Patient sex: M
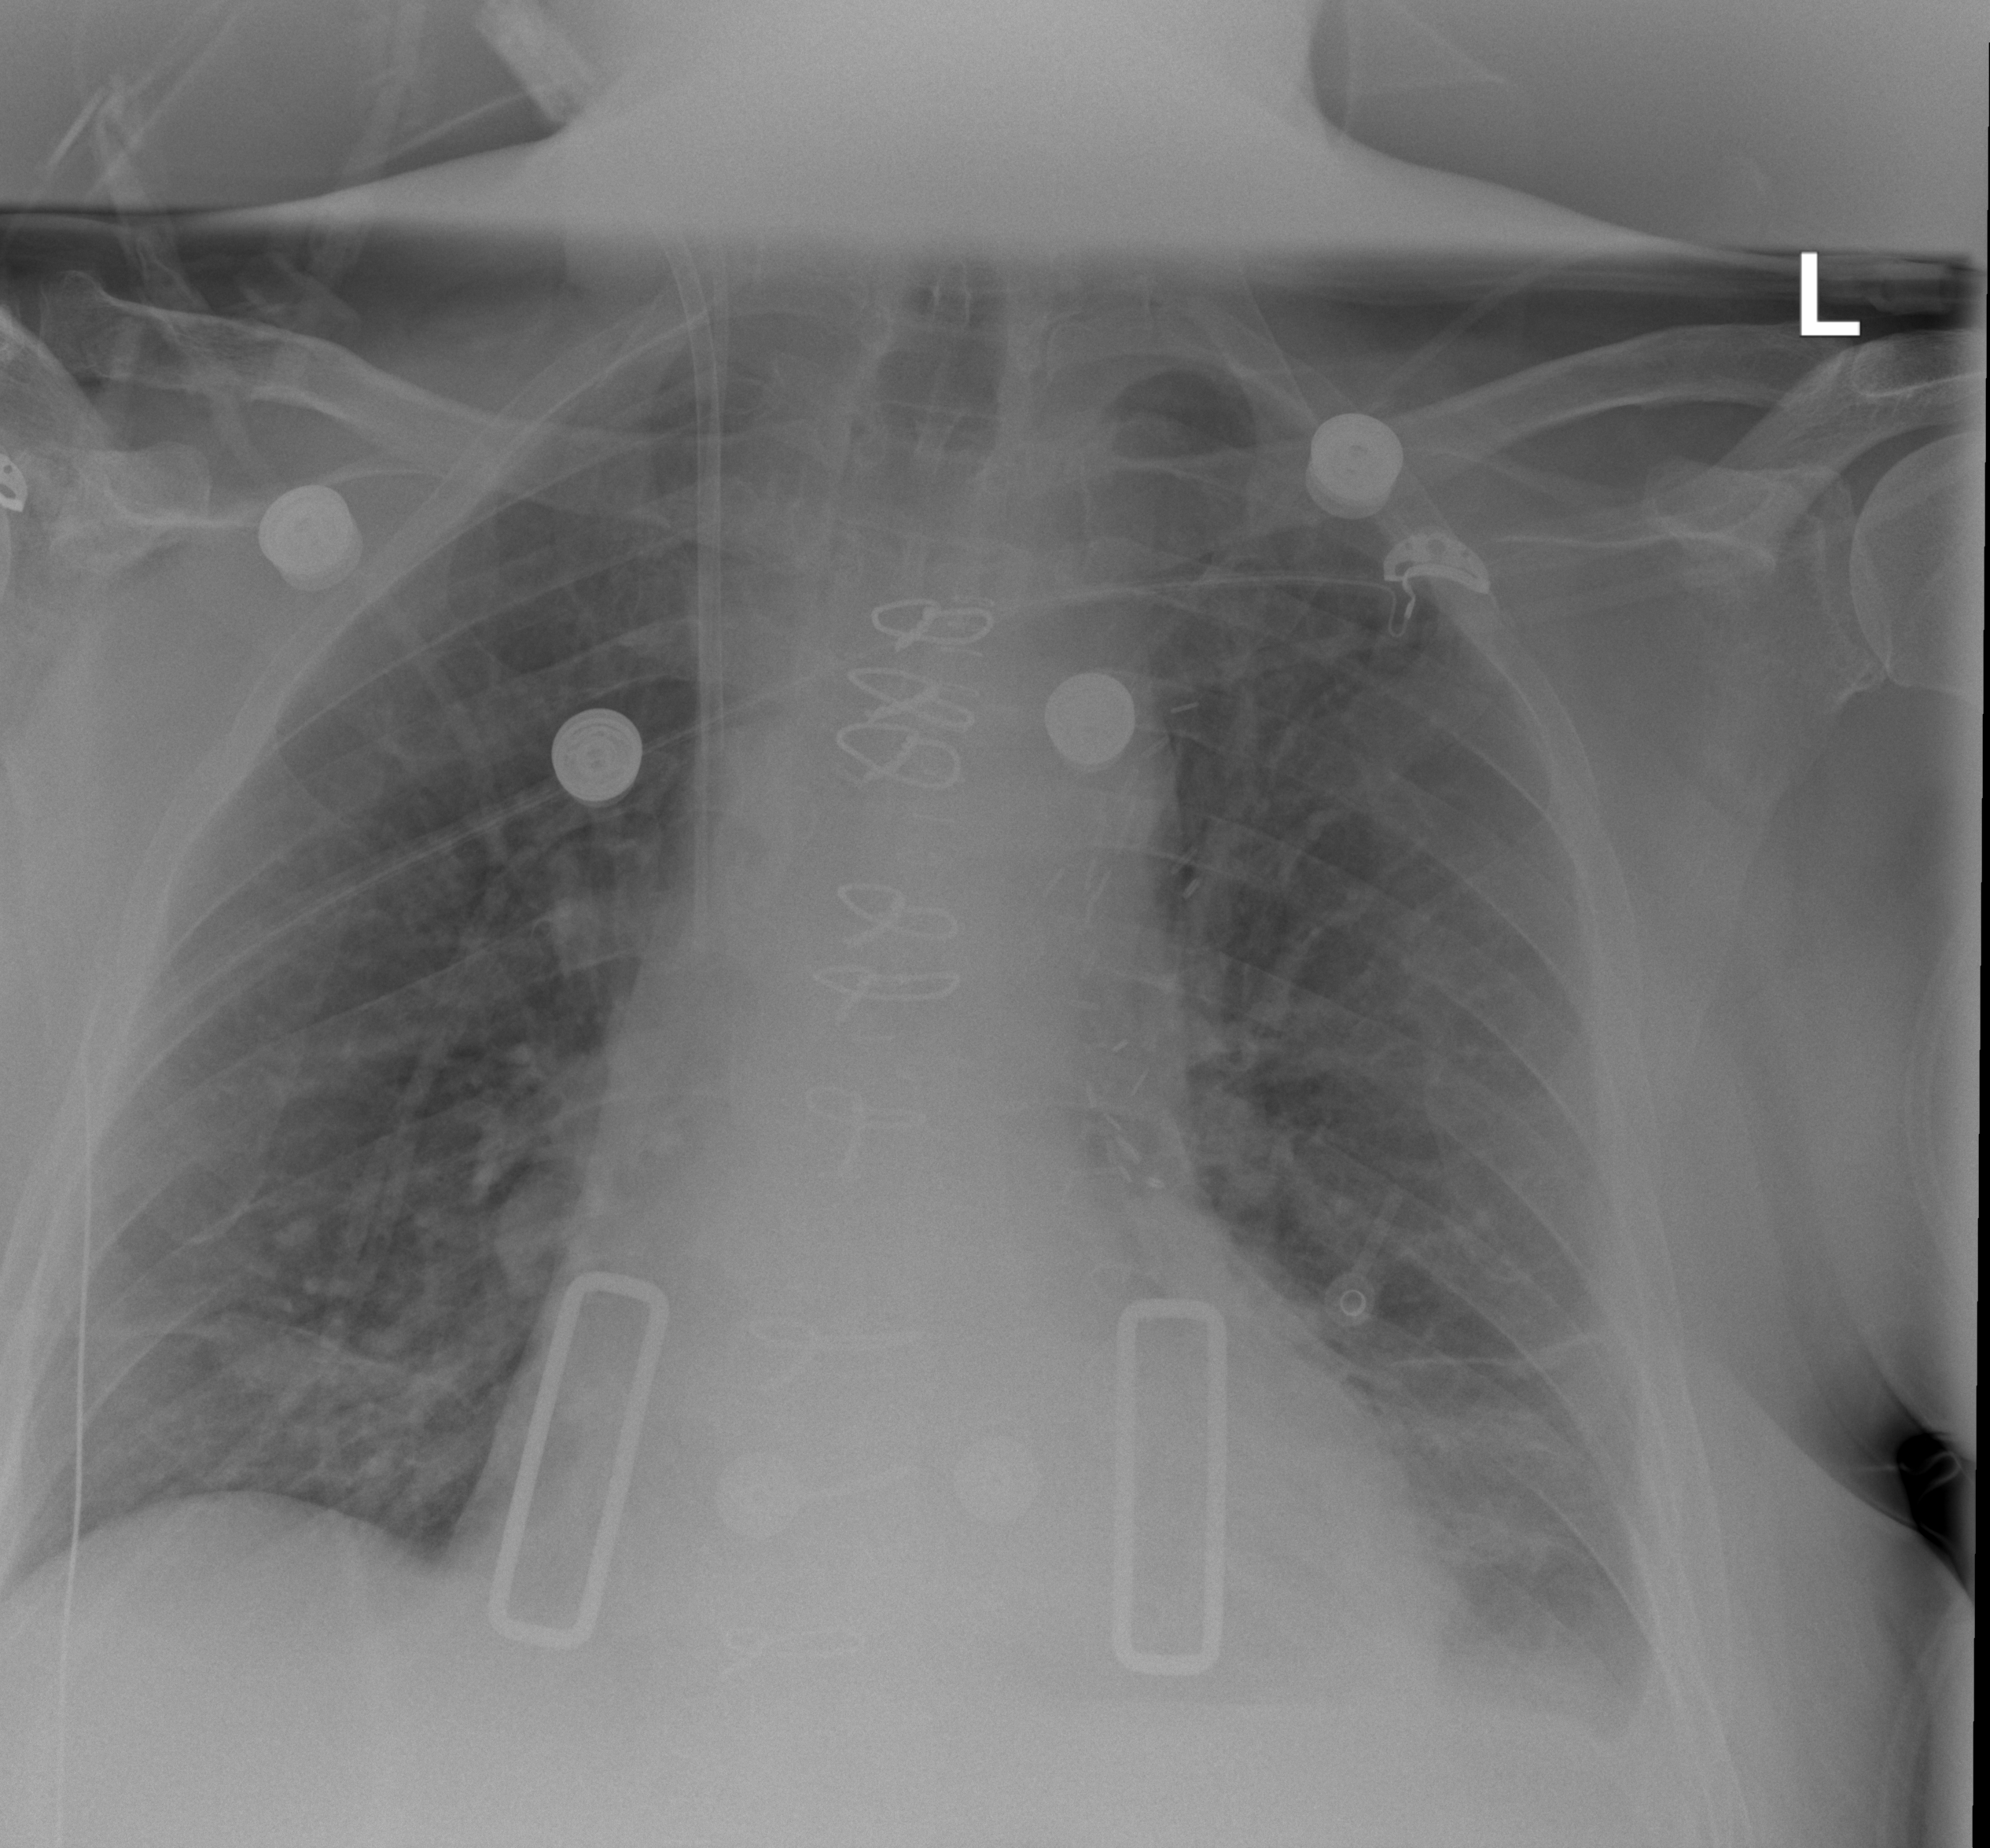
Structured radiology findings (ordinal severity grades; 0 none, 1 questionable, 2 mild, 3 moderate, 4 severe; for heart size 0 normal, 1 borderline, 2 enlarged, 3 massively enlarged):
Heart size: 1
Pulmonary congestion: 0
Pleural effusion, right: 0
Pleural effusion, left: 2
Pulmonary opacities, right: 0
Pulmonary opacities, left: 0
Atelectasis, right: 2
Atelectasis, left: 2